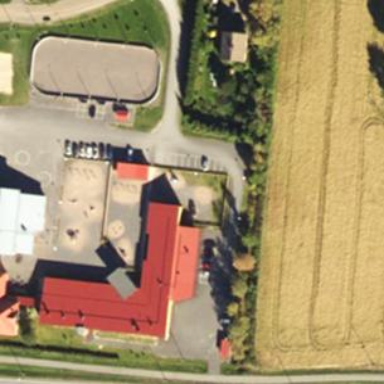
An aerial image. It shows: School building.